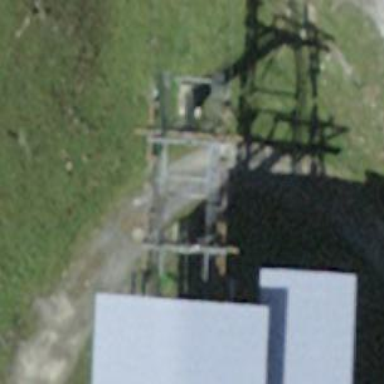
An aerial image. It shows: Pylon used for aerialway.